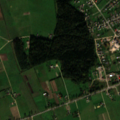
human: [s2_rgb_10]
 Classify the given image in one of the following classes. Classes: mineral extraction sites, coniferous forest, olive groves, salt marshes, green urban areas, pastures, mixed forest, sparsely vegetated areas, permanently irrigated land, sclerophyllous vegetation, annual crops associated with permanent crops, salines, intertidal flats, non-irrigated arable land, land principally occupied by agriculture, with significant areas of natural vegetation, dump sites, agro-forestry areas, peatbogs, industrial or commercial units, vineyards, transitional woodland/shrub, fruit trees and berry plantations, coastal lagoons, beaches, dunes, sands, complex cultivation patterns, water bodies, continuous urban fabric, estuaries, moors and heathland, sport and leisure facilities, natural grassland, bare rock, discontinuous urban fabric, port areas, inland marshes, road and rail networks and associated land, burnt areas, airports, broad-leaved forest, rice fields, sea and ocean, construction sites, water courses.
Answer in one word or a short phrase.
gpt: discontinuous urban fabric, non-irrigated arable land, complex cultivation patterns, coniferous forest